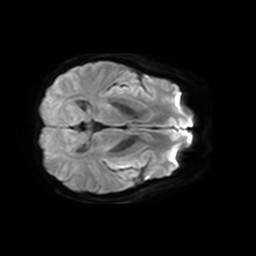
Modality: TRACE
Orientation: axial
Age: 52
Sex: female
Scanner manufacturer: philips
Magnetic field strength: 3 T
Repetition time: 3.33 s
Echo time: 0.076 s